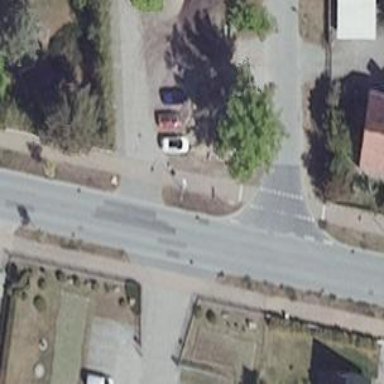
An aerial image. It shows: Driveway.